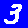
Digit: 3